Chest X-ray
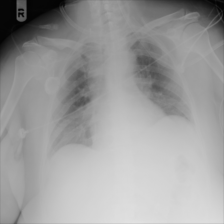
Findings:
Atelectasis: negative
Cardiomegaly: negative
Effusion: negative
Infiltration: negative
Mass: negative
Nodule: negative
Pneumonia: negative
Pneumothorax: negative
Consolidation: negative
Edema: negative
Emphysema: negative
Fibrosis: negative
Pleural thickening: negative
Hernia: negative